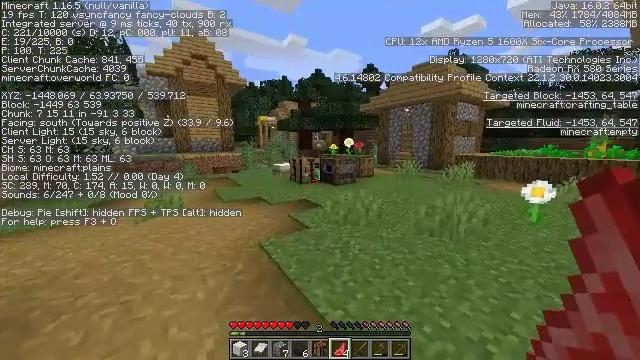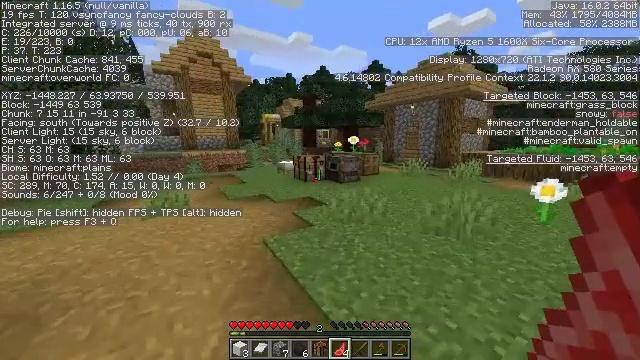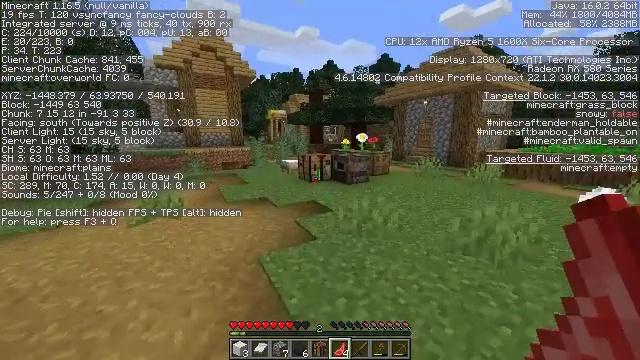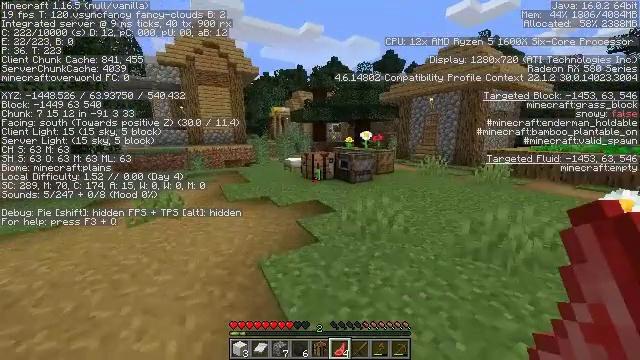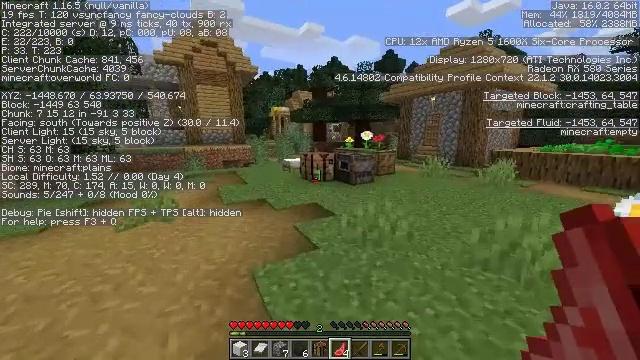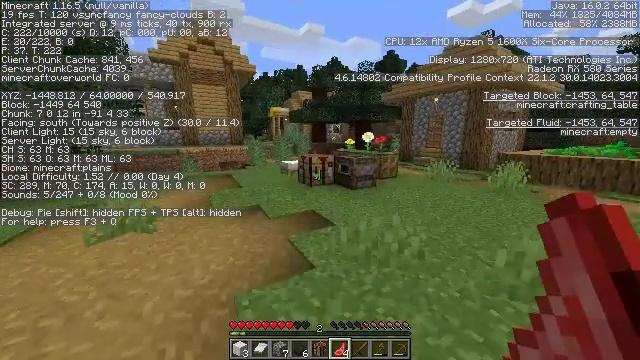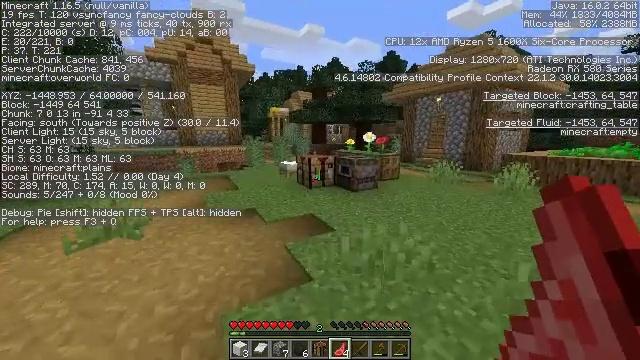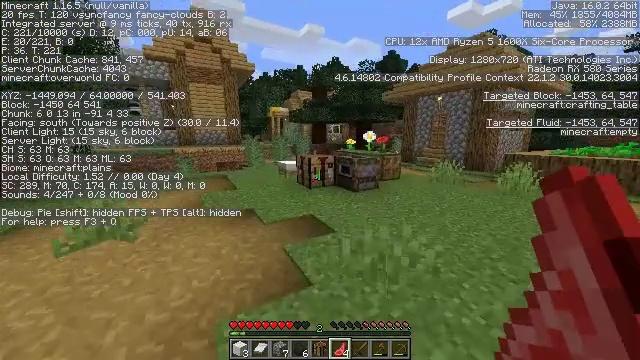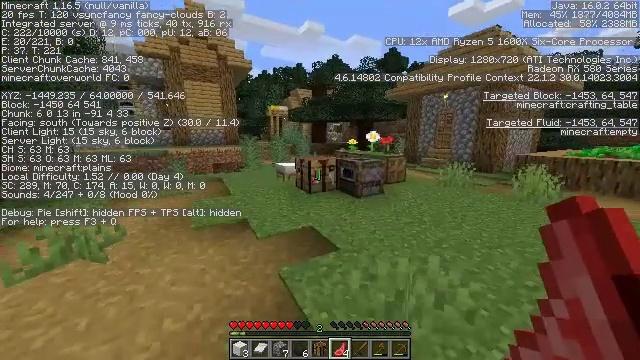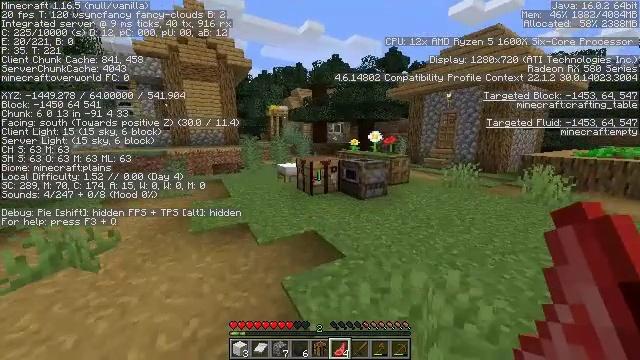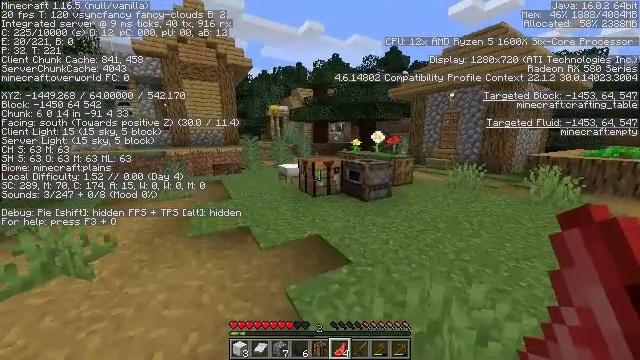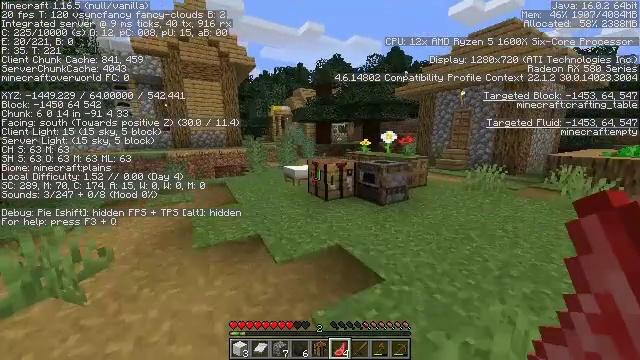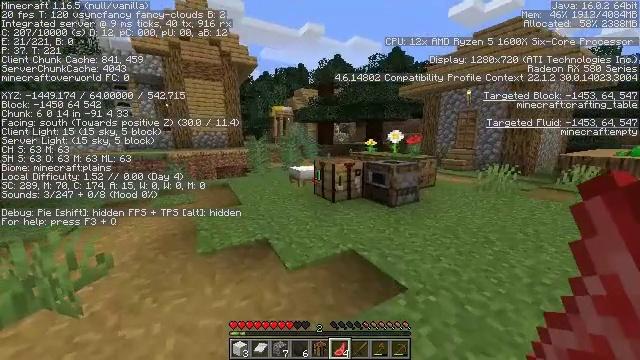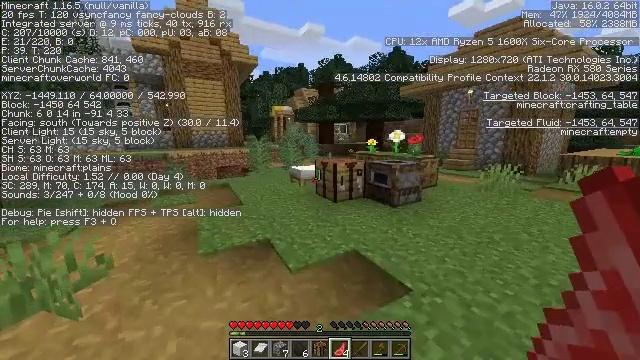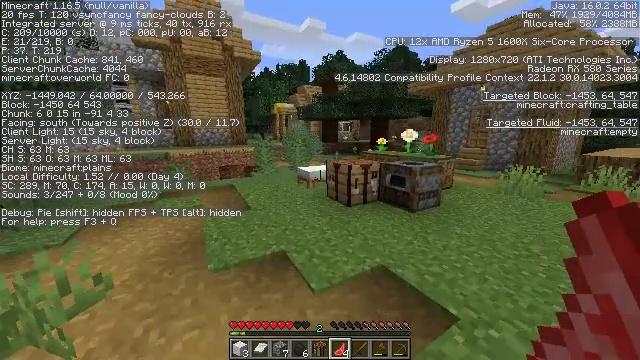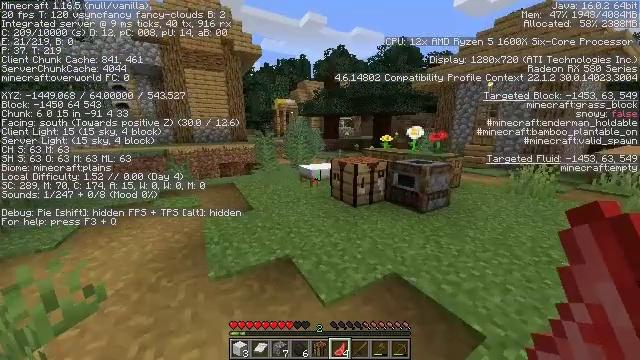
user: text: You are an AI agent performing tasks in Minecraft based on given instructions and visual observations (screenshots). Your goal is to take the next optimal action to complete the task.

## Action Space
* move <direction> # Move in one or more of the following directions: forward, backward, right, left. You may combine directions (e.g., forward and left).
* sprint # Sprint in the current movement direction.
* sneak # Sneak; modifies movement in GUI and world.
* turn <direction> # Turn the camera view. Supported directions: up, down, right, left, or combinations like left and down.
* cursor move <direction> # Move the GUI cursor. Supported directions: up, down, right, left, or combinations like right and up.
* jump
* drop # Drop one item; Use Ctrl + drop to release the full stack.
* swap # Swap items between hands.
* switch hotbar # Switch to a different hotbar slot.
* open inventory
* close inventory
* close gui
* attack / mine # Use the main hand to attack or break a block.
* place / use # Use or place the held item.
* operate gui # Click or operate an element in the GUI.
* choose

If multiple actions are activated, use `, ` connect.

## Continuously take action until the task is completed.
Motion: motion action
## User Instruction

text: Mine the oak trapdoor.
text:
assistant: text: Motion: move forward, turn left
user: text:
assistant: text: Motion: move forward, turn left
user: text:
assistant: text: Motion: move forward
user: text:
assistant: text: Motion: move forward
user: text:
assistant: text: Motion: move forward
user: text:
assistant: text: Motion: move forward
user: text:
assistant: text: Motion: move forward
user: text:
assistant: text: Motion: move forward
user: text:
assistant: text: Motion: move forward and move left
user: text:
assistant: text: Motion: move forward and move left
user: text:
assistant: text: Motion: move forward and move left
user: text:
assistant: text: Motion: move forward and move left
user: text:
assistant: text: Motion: move forward and move left
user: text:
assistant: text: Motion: move forward and move left
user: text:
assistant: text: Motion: move forward
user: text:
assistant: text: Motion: move forward
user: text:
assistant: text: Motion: move forward
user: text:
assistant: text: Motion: move forward
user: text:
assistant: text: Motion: move forward
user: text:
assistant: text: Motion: move forward, turn down
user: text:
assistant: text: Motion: move forward
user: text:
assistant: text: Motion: move forward
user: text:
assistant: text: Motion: move forward
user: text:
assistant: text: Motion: move forward
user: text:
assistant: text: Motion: move forward
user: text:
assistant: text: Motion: move forward
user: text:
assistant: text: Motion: move forward and move left, turn down
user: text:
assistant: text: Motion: move forward and move left, turn right and down
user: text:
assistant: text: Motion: move forward and move left, turn right and down
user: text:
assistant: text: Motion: move forward and move left, turn right and down